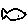
Label: fish